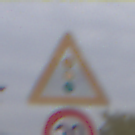
Verkehrszeichen: Lichtzeichenanlage
Zusatzzeichen unten: Geschwindigkeit30
Umgebung: Outdoor, Suburban
Tageszeit: Midday
Wetter: Overcast
Licht: Natural
Jahreszeit: NotSpecified
Kontrast: LowContrast